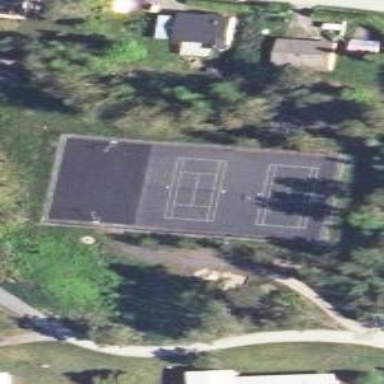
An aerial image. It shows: Tennis court on pitch designated for leisure land.